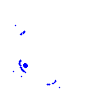
Particle: kaon